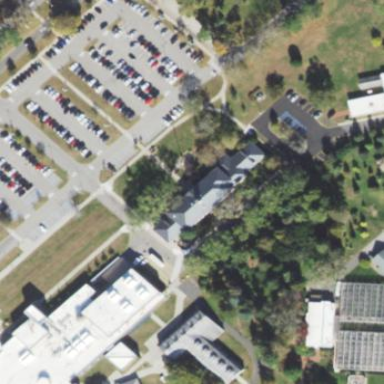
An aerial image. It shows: University building with hipped roof shape.